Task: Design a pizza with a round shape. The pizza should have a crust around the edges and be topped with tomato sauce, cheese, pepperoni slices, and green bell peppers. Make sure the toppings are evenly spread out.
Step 265:
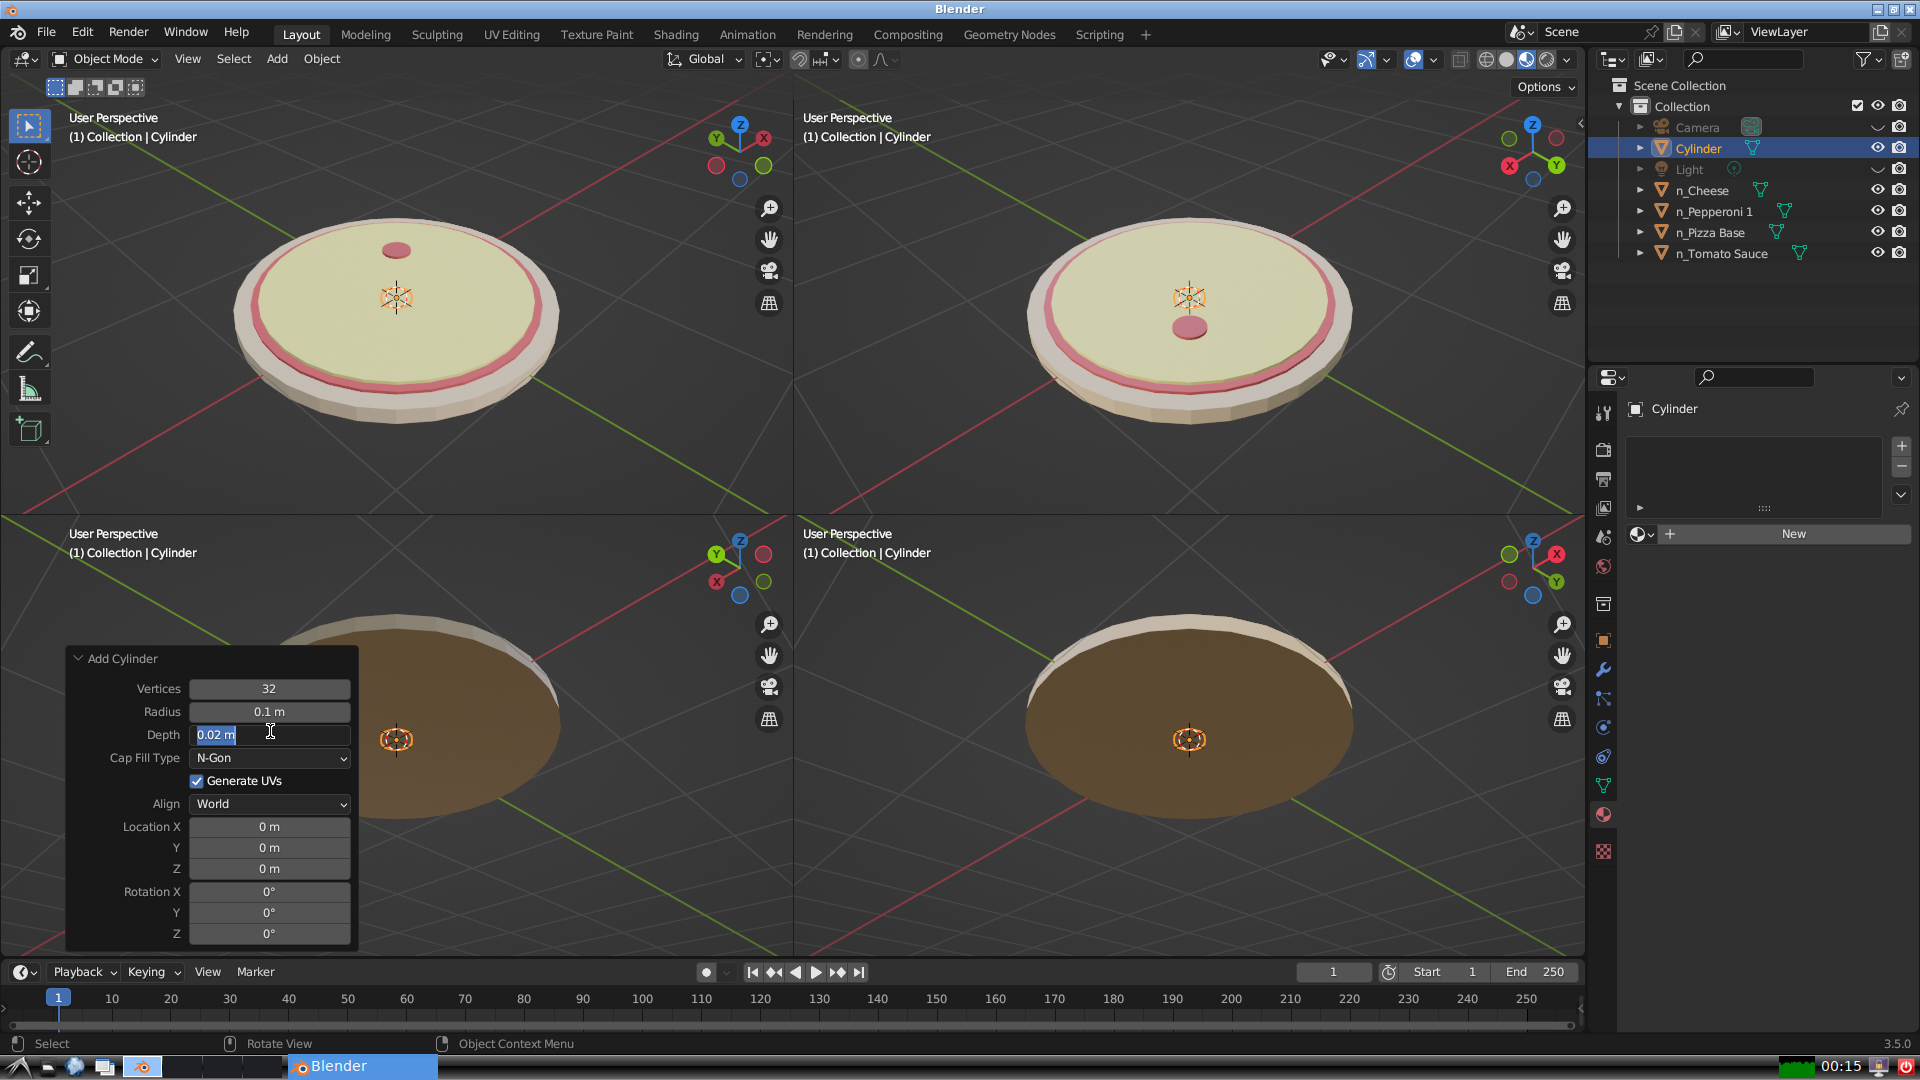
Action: input_text: 0.02